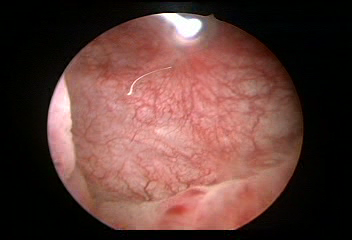
Modality: WLC
Class: Normal mucosa
Bladder cancer association: No